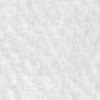
Label: no_change